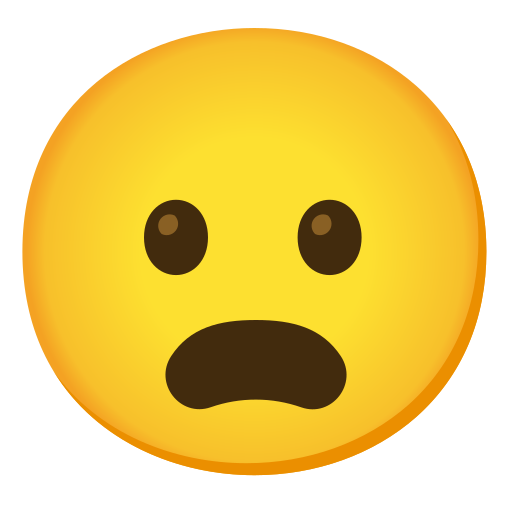
Emoji: 😦